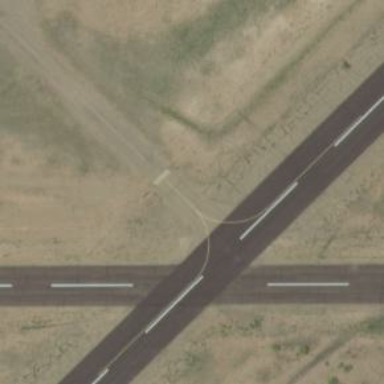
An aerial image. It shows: Image of taxiway at airport.